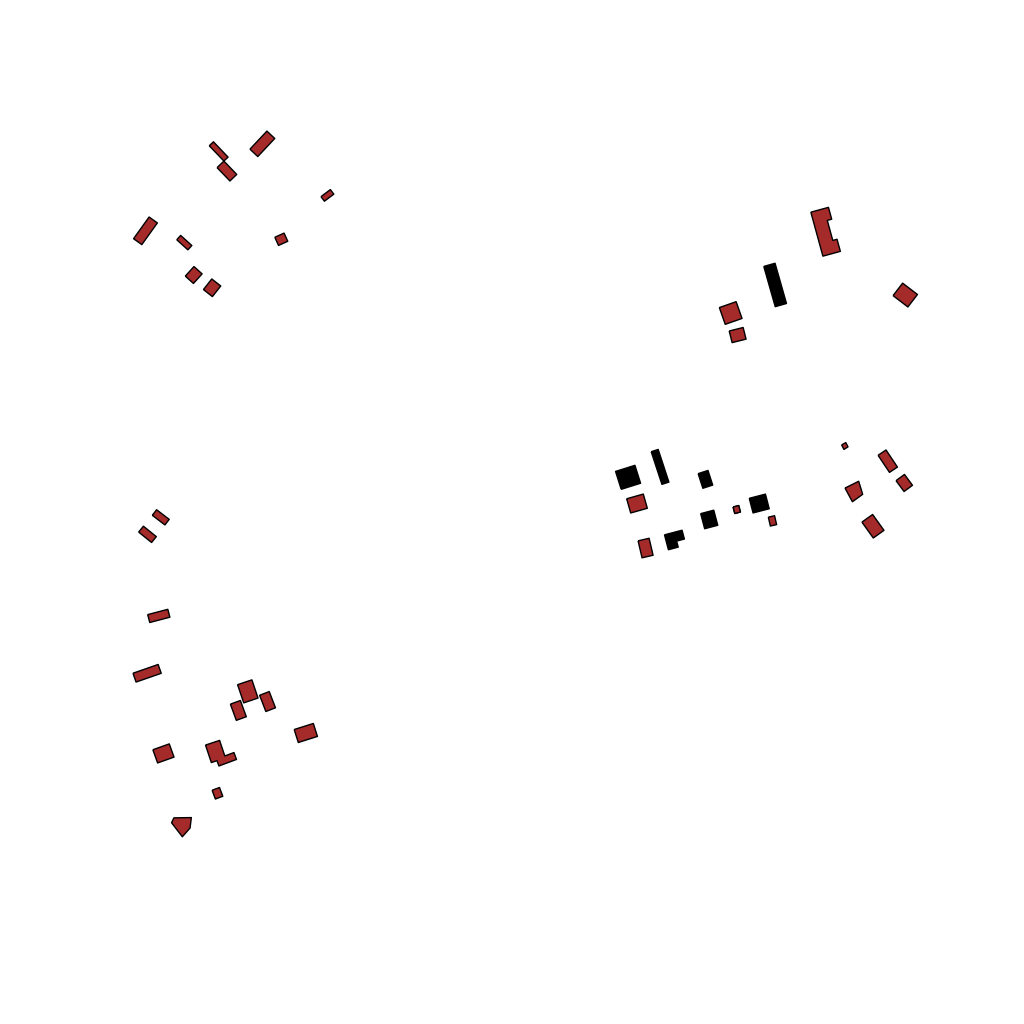
Tags: overhead vector_map, recreation, residential, individual_rise, low_rise, density_1, Building, Facility, 1.0 km²